Aerial crown-view tile of a tropical tree (Barro Colorado Island, Panama), acquired 20241014:
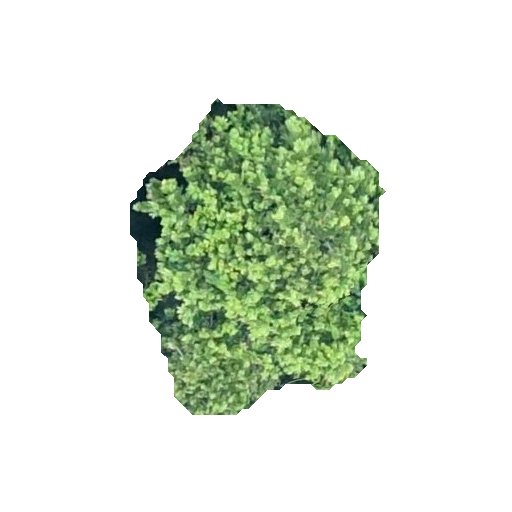
Species: Anacardium excelsum
GBIF accepted scientific name: Anacardium excelsum
Crown area: 90.868 m²